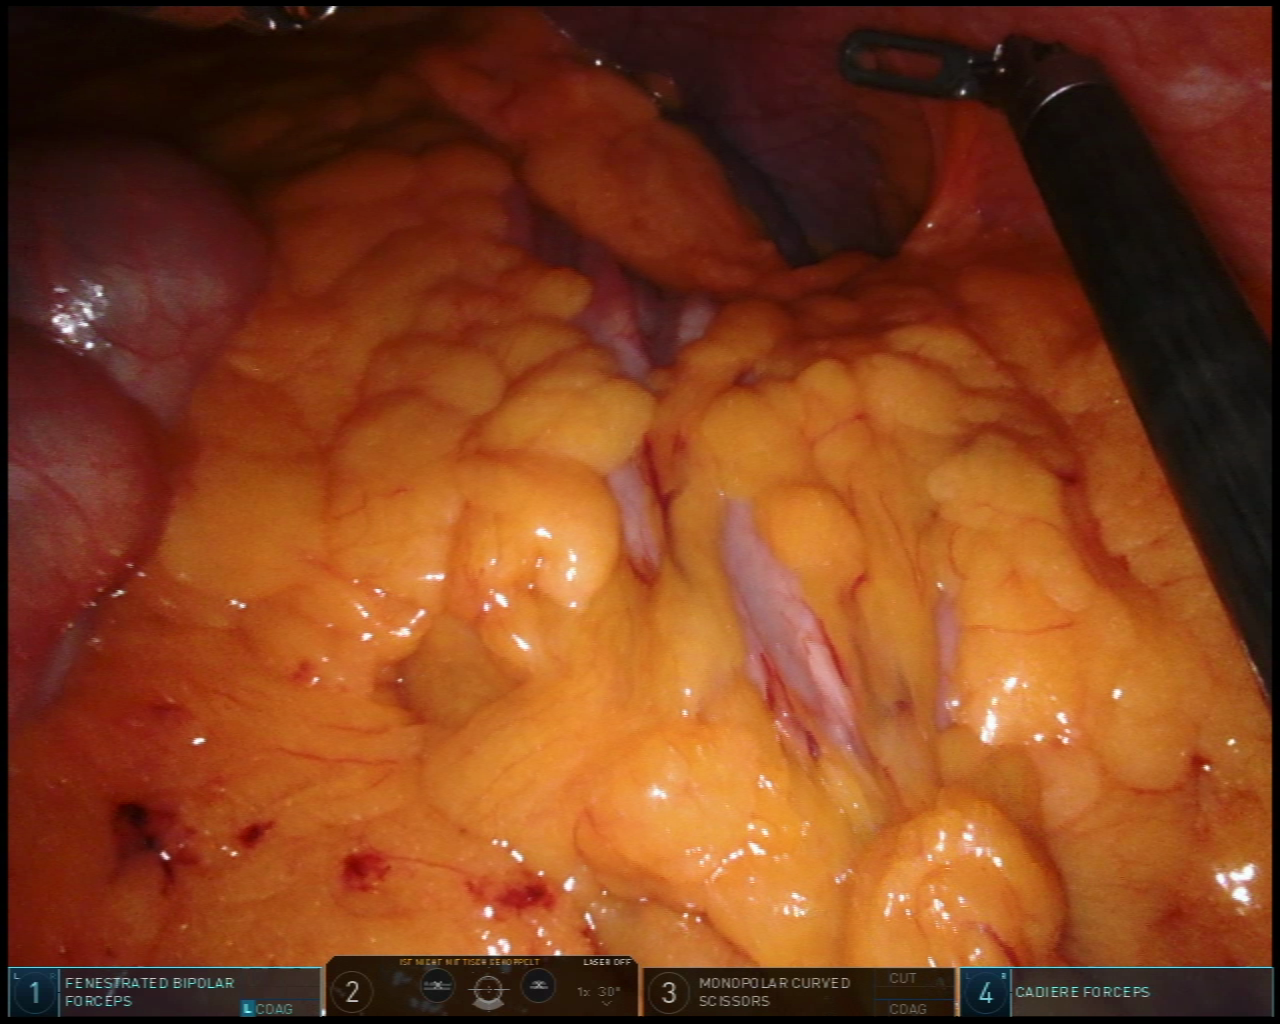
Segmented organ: abdominal_wall
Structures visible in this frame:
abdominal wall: yes
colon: yes
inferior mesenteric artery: no
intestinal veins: no
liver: no
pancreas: no
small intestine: no
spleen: yes
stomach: no
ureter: no
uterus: no
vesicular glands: no